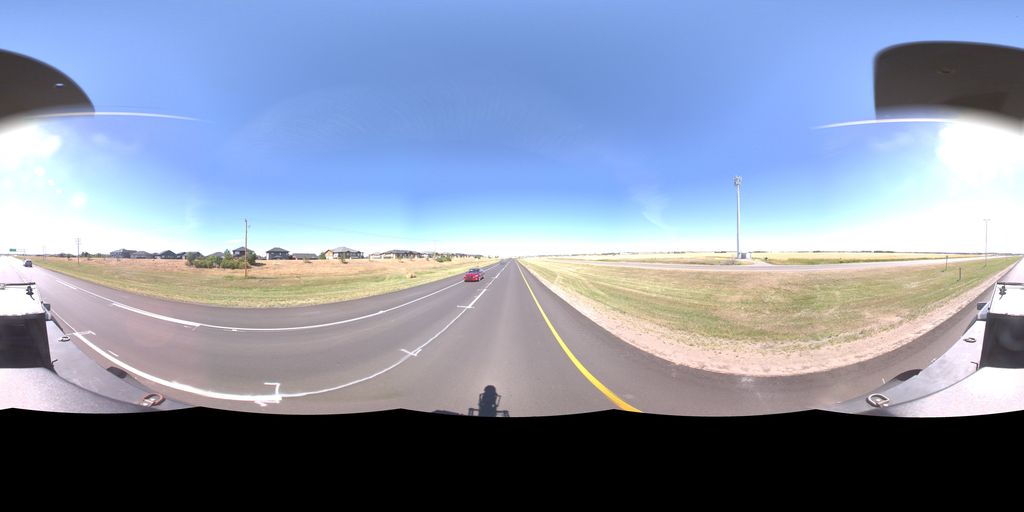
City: saskatoon